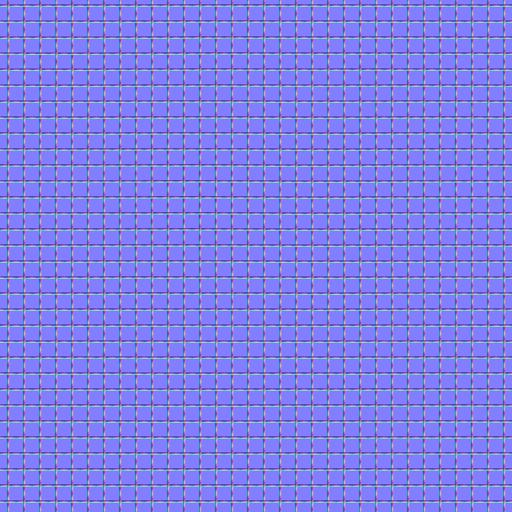
fence